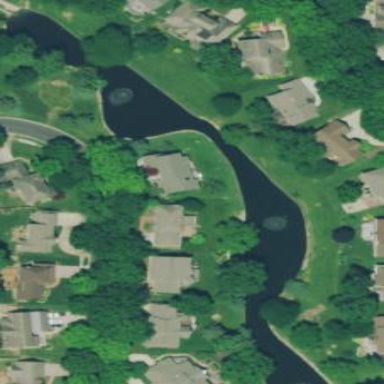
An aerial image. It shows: Pond with natural water.